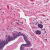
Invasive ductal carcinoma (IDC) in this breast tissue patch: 0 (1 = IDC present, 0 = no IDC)